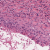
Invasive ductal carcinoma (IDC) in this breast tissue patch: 0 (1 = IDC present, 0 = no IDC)